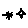
Label: star